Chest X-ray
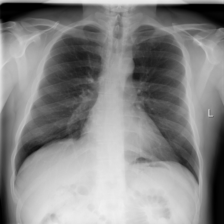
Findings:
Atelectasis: positive
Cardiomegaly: negative
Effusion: negative
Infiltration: negative
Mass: negative
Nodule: negative
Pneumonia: negative
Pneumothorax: negative
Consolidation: negative
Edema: negative
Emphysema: negative
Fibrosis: negative
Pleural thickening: negative
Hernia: negative